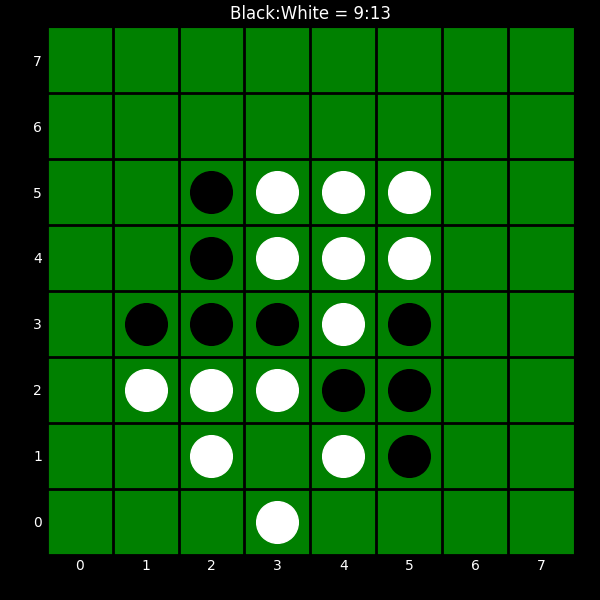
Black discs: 9
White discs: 13